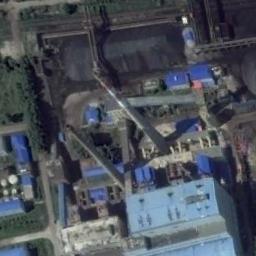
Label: thermal_power_station